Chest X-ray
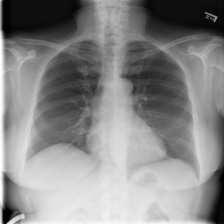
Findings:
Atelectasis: negative
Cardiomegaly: negative
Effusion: negative
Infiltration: negative
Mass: negative
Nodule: negative
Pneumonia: negative
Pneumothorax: negative
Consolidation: negative
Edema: negative
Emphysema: negative
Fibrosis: negative
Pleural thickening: negative
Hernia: negative